Chest X-ray. View position: AP
Patient age: 64
Patient sex: M
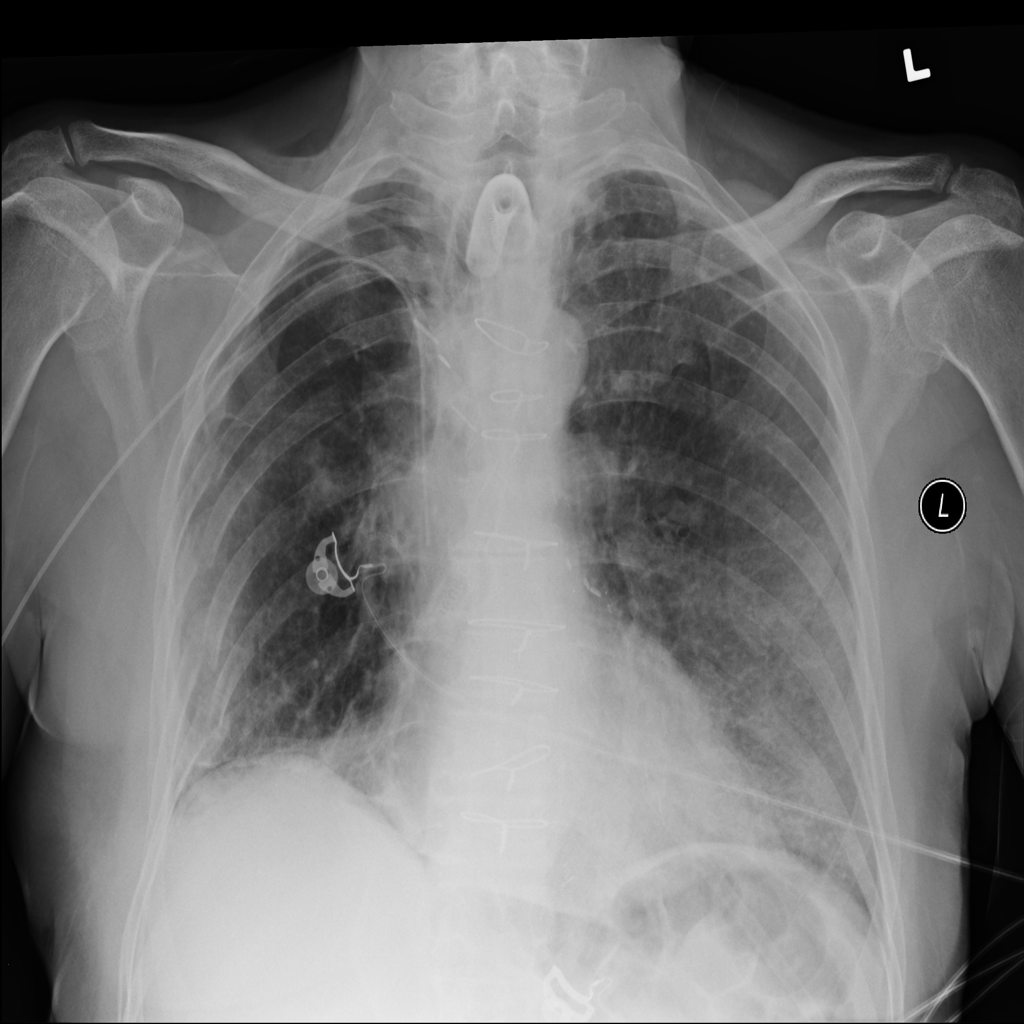
Finding: Pneumothorax